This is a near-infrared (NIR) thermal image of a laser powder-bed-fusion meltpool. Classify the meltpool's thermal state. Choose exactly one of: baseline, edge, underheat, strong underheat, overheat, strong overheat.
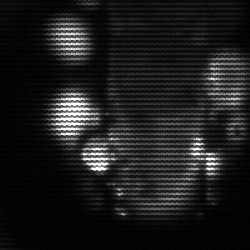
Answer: strong underheat